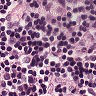
Metastatic tissue present: no